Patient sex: M
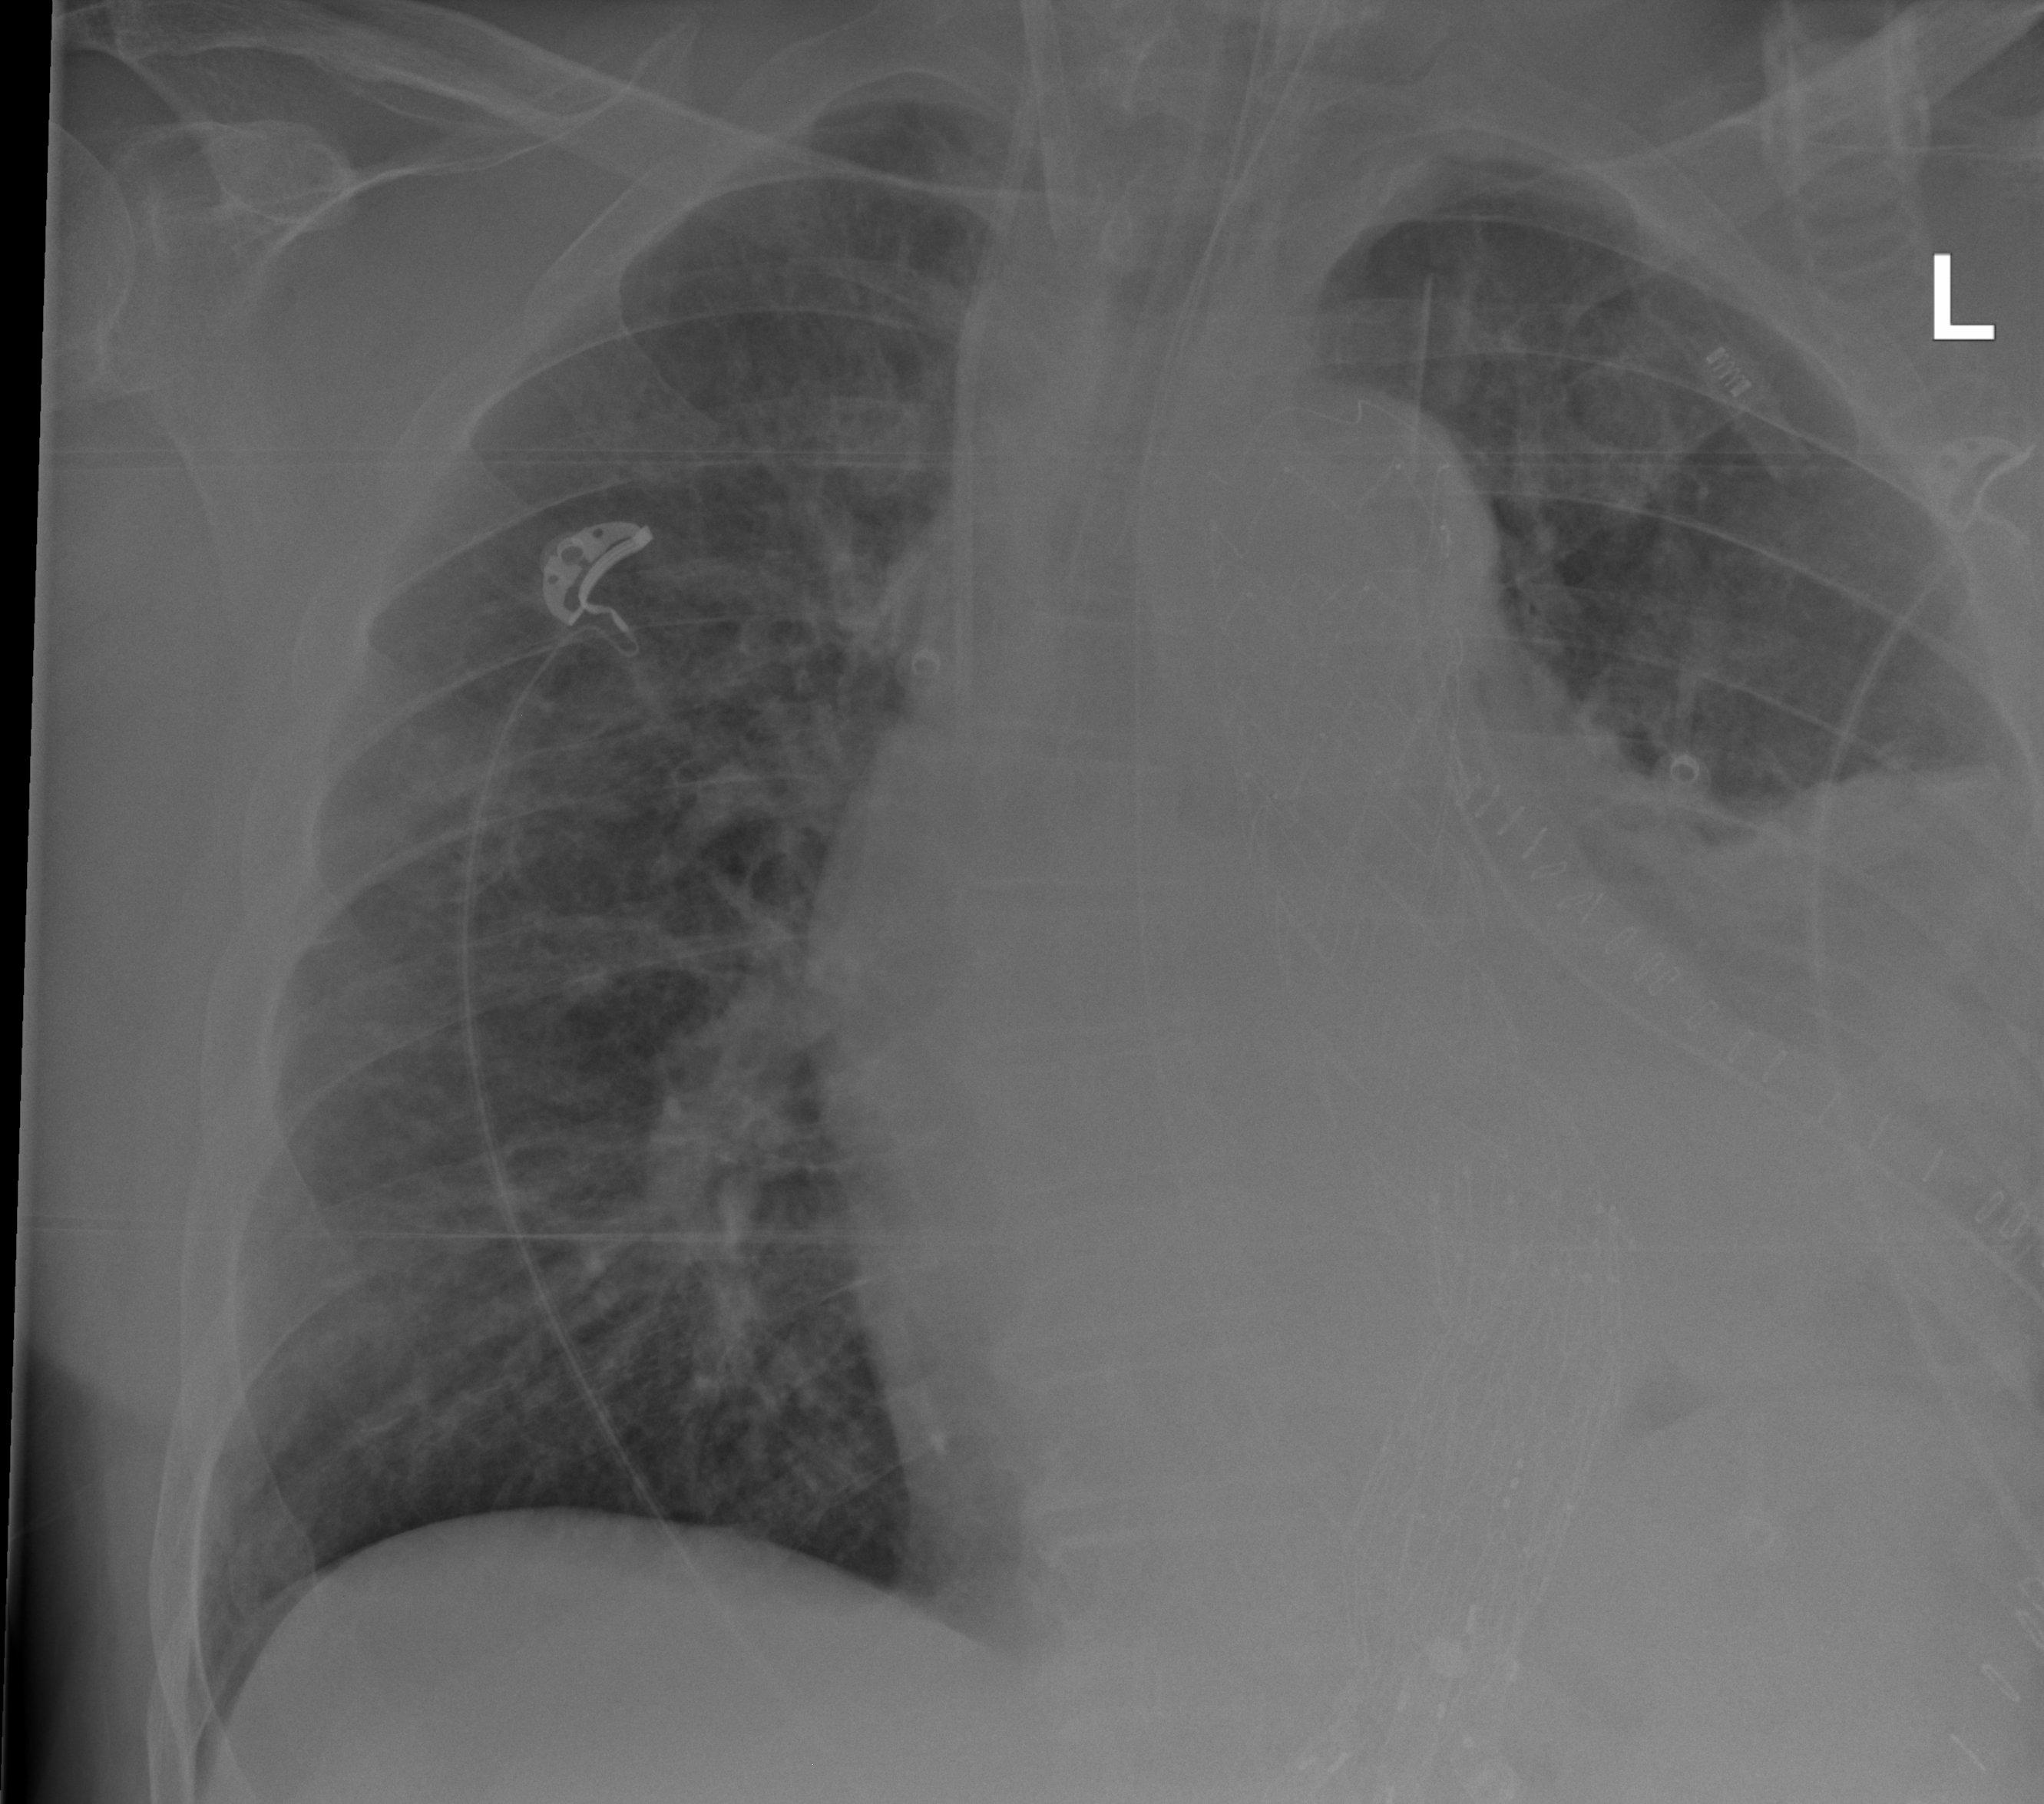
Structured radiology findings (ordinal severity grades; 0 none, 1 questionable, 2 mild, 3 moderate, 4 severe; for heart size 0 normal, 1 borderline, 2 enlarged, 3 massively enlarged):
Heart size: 2
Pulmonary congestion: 2
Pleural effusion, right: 0
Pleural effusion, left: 2
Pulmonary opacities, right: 1
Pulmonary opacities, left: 1
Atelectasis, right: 0
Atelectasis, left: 2